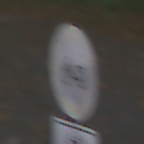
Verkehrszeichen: VerbotMofas
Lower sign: EinspurigeFahrzeugeFrei4
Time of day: MorningAfternoon
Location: Outdoor (Suburban)
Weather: PartlyCloudy
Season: NotSpecified
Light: Natural